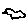
Label: bird